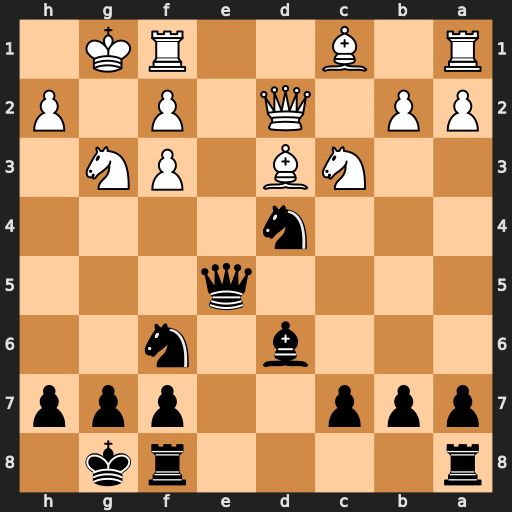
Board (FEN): r4rk1/ppp2ppp/3b1n2/4q3/3n4/2NB1PN1/PP1Q1P1P/R1B2RK1
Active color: b
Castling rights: -
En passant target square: -
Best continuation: Nxf3+ Kg2 Nxd2